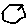
Label: hexagon